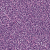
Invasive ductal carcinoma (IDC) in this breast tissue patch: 1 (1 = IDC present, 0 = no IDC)